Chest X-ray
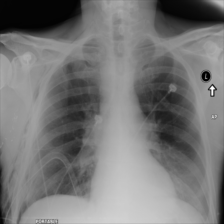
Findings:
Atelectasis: negative
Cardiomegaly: negative
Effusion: positive
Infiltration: negative
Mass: negative
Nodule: negative
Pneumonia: negative
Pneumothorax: positive
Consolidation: negative
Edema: negative
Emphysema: positive
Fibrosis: negative
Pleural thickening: negative
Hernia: negative